Field crop: maize
Growth stage: 1
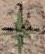
Species: atriplex